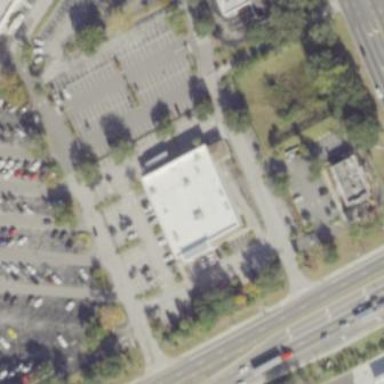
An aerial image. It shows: Building.